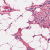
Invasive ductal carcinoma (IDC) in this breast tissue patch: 1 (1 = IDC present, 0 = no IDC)